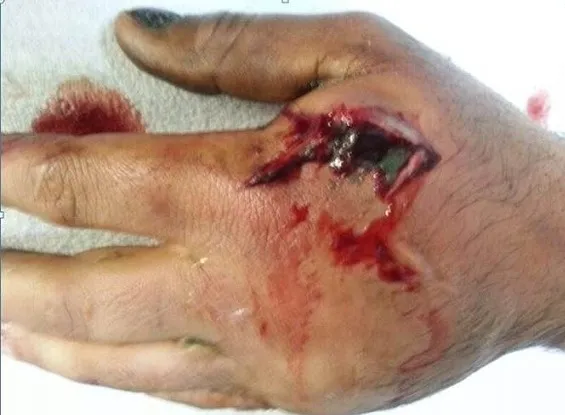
Pictures of patient's hand after the trauma.
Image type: medical_photograph (other_medical_photograph)